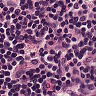
Metastatic tissue present: no